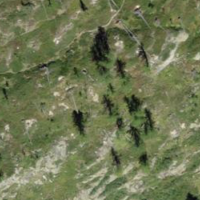
EUNIS habitat code: 23
Species observed at this site:
Marmota marmota